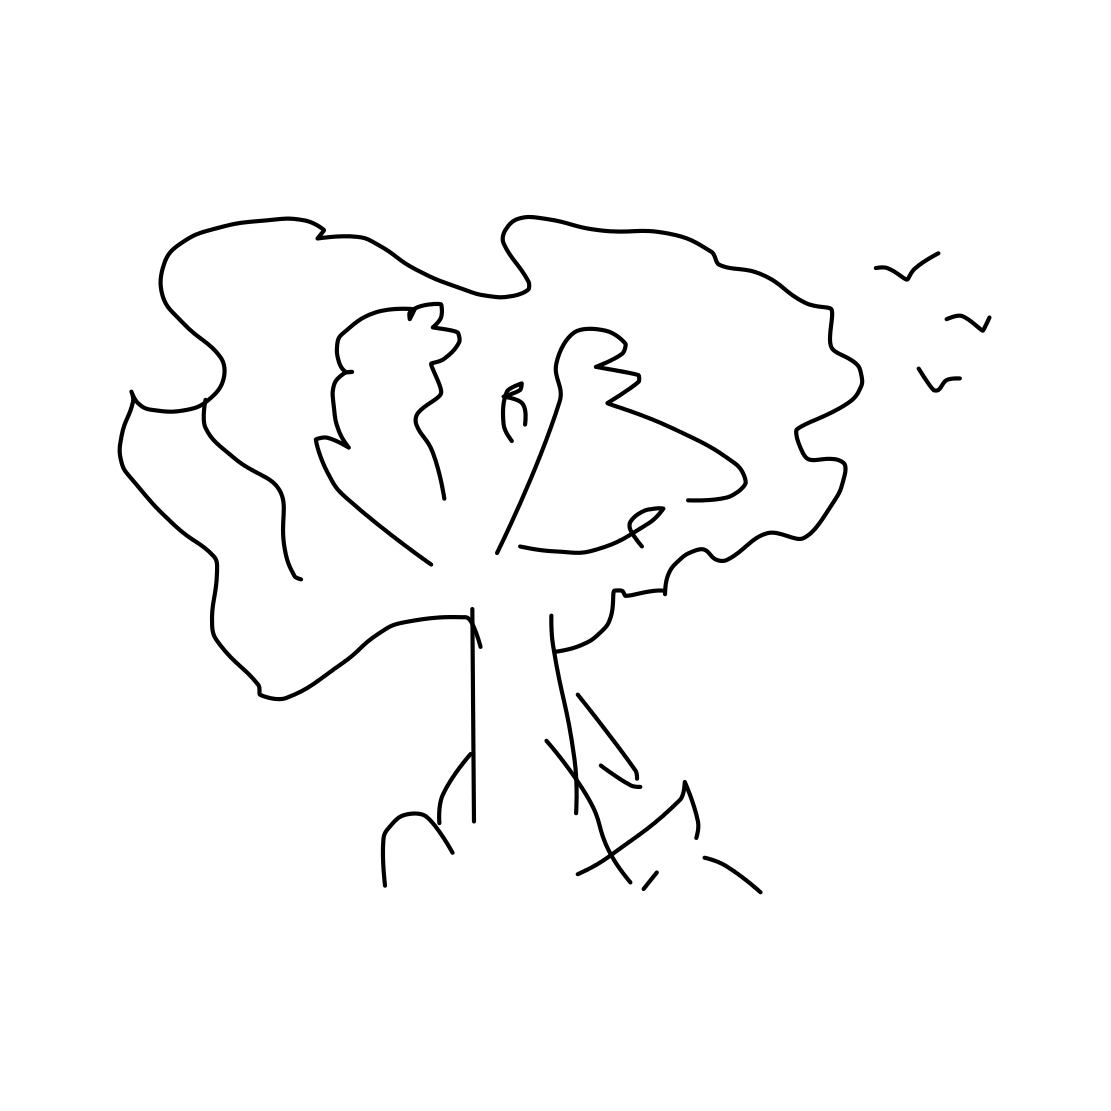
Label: tree